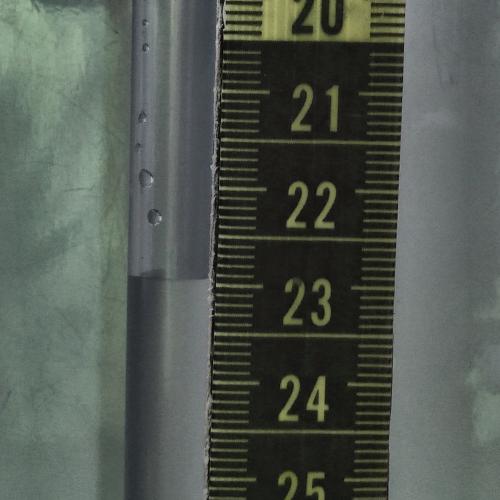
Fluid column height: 22.9 cm